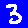
Digit: 3